Question: Hi im trying to create an sticky footer that will show in every activity in my application, i already have the header i used windows feautre custom titlebar to achieve this so my header always shows in all my activities.
I have:
1. Activity with listview using lazyadapter to get data from xml file.
2. Activity with basic audio player.
i want to create a sticky footer si i t always shows not only when i scroll at the bottom of listview something like this:

i already have this:
'''
<?xml version="1.0" encoding="utf-8"?>
<LinearLayout xmlns:android="http://schemas.android.com/apk/res/android"
android:layout_width="match_parent"
android:layout_height="match_parent"
android:orientation="vertical" >
<TextView
android:text="Footer"
android:layout_width="fill_parent"
android:layout_height="wrap_content"
android:layout_gravity="bottom"/>
</LinearLayout>
'''
and in my listview activity i used:
'''
View footerView = ((LayoutInflater) this.getSystemService(Context.LAYOUT_INFLATER_SERVICE)).inflate(R.layout.footer, null, false);
list.addFooterView(footerView);
'''
the footer shows but just if i scroll to the end of listview isnt sticky, which method i could use to create that sticky footer?
thanks.
edit:
main.xml
'''
<?xml version="1.0" encoding="utf-8"?>
<LinearLayout xmlns:android="http://schemas.android.com/apk/res/android"
android:layout_width="fill_parent"
android:layout_height="fill_parent"
android:orientation="vertical">
<ListView
android:id="@+id/list"
android:layout_width="fill_parent"
android:layout_height="wrap_content"
android:divider="#b5b5b5"
android:dividerHeight="1dp"
android:fadingEdge="none"
android:listSelector="@drawable/list_selector" />
</LinearLayout>
'''
list_row.xml:
'''
<?xml version="1.0" encoding="utf-8"?>
<RelativeLayout xmlns:android="http://schemas.android.com/apk/res/android"
android:layout_width="fill_parent"
android:layout_height="wrap_content"
android:background="@drawable/list_selector"
android:orientation="horizontal"
android:padding="5dip" >
<!-- ListRow Left sied Thumbnail image -->
<LinearLayout android:id="@+id/thumbnail"
android:layout_width="wrap_content"
android:layout_height="wrap_content"
android:padding="3dip"
android:layout_alignParentLeft="true"
android:layout_marginRight="5dip">
<!-- android:background="@drawable/image_bg" -->
<ImageView
android:id="@+id/miniatura"
android:layout_width="80dip"
android:layout_height="50dip"
android:src="@drawable/rihanna"/>
</LinearLayout>
<!-- Title Of Song-->
<TextView
android:id="@+id/nombre"
android:layout_width="wrap_content"
android:layout_height="wrap_content"
android:layout_alignTop="@+id/thumbnail"
android:layout_marginTop="8dp"
android:layout_toRightOf="@+id/thumbnail"
android:text="Rihanna Love the way lie"
android:textColor="#040404"
android:textSize="15dip"
android:textStyle="bold"
android:typeface="sans" />
<!-- Artist Name -->
<TextView
android:id="@+id/web"
android:layout_width="fill_parent"
android:layout_height="wrap_content"
android:layout_below="@id/nombre"
android:textColor="#343434"
android:textSize="10dip"
android:layout_marginTop="1dip"
android:layout_toRightOf="@+id/thumbnail"
android:text="Just gona stand there and ..." />
<!-- Rightend Duration -->
<TextView
android:id="@+id/shoutcast"
android:layout_width="wrap_content"
android:layout_height="wrap_content"
android:layout_alignParentRight="true"
android:layout_alignTop="@id/nombre"
android:layout_marginRight="5dip"
android:gravity="right"
android:text="5:45"
android:textColor="#10bcc9"
android:textSize="10dip"
android:textStyle="bold"
android:visibility="gone" />
<TextView
android:id="@+id/logo"
android:layout_width="wrap_content"
android:layout_height="wrap_content"
android:layout_alignParentRight="true"
android:layout_alignTop="@id/shoutcast"
android:layout_marginRight="5dip"
android:gravity="right"
android:text="5:45"
android:textColor="#10bcc9"
android:textSize="10dip"
android:textStyle="bold"
android:visibility="gone" />
<!-- Rightend Arrow -->
<ImageView android:layout_width="wrap_content"
android:layout_height="wrap_content"
android:src="@drawable/arrow"
android:layout_alignParentRight="true"
android:layout_centerVertical="true"/>
</RelativeLayout>
'''
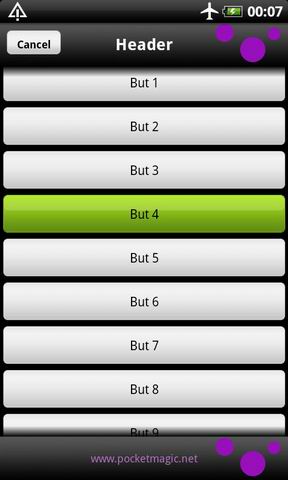
Answer: You don't want your footer to be in the list, because then it will only show up at the bottom of the list. Instead you want it to be another level up, inside the root element. The header and footer height should be set to wrap content so they only take up as much space as they need, and the list should be set to height=0dp weight=1 so that it takes up all the rest of the available space. Have a look at this replacement I'm providing for main.xml. You should work with your footer in the .xml layout file (if possible) and try to avoid doing it in the code.
Main:
'''
<LinearLayout xmlns:android="http://schemas.android.com/apk/res/android"
android:layout_width="fill_parent"
android:layout_height="fill_parent"
android:orientation="vertical">
<ListView
android:id="@+id/list"
android:layout_width="fill_parent"
android:layout_height="0dp"
android:layout_weight="1"
android:divider="#b5b5b5"
android:dividerHeight="1dp"
android:fadingEdge="none"
android:listSelector="@drawable/list_selector" />
<include layout="footer"/>
</LinearLayout>
'''
Footer:
'''
<?xml version="1.0" encoding="utf-8"?>
<LinearLayout xmlns:android="http://schemas.android.com/apk/res/android"
android:layout_width="fill_parent"
android:layout_height="wrap_content"
android:orientation="vertical">
<TextView
android:text="Footer"
android:layout_width="fill_parent"
android:layout_height="wrap_content"
android:layout_gravity="bottom"/>
</LinearLayout>
'''